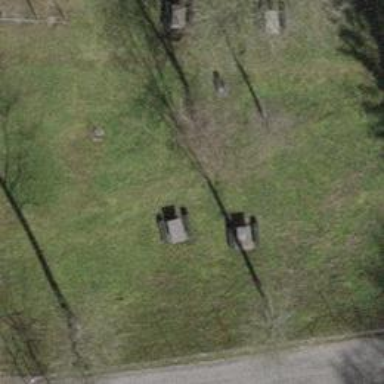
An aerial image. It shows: Picnic table located in leisure land area.